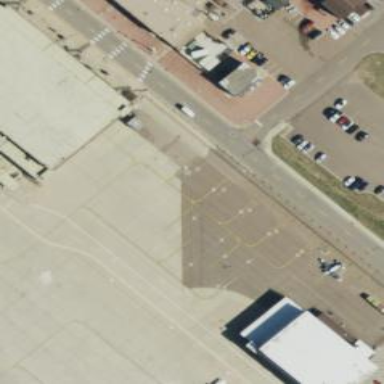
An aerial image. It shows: Image of taxiway at airport.